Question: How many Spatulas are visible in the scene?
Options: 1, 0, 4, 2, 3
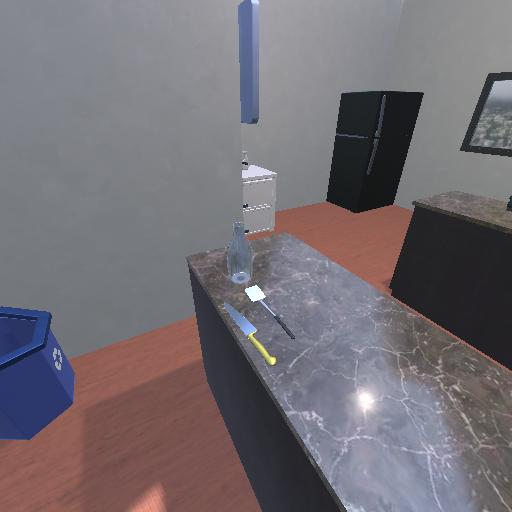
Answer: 1